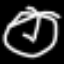
Label: clock